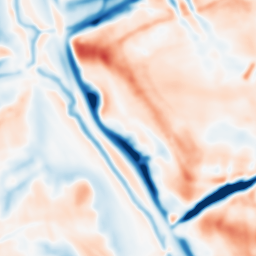
Category: multiscale
Decomposition family: dog_multiscale
Decomposition parameters: sigma_ratio: 1.4
n_scales: 5
base_sigma: 2
Upsampling method: bspline
Upsampling parameters: scale: 2
Upsampling scale: 2